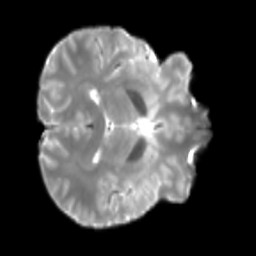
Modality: T2w
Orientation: axial
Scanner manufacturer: siemens
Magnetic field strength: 3 T
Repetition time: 4 s
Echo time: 0.0594 s